Chest X-ray:
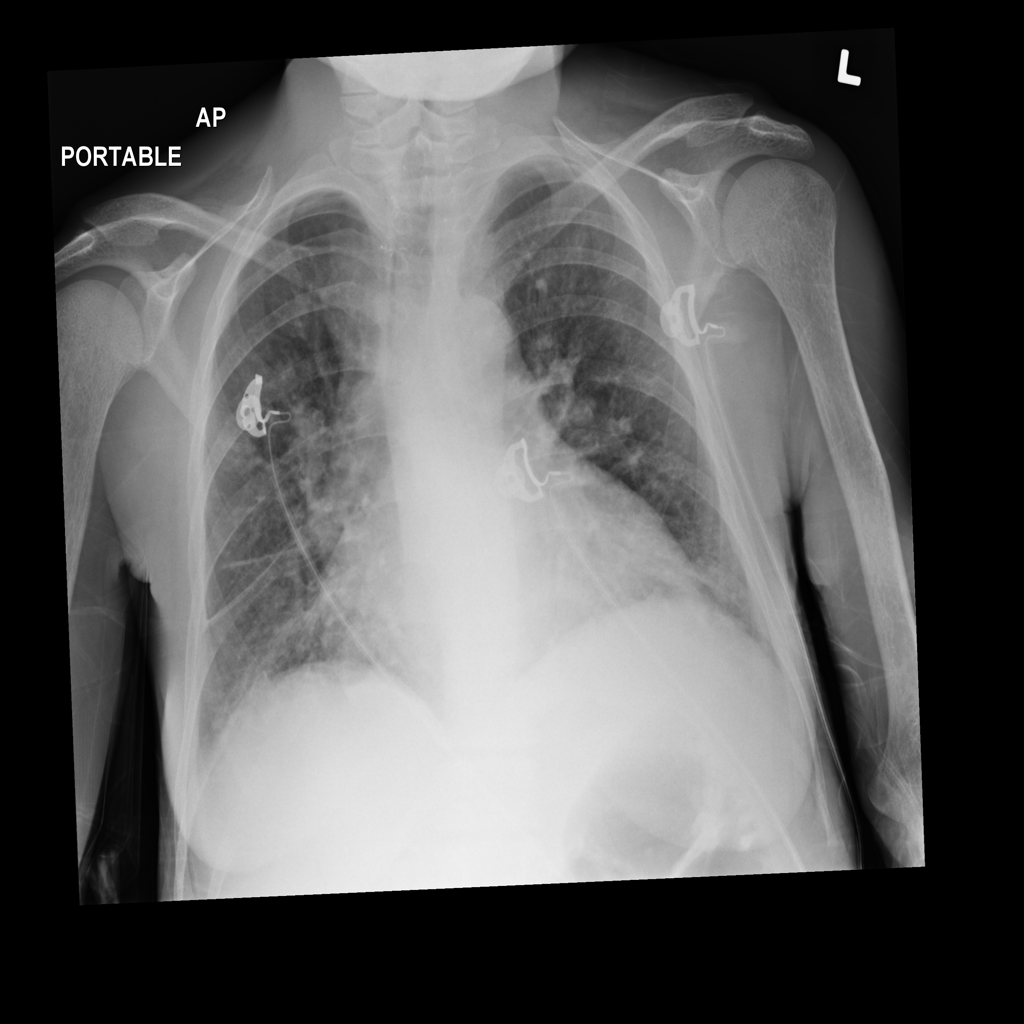
Findings: Fibrosis, Cardiomegaly
No abnormal finding: no